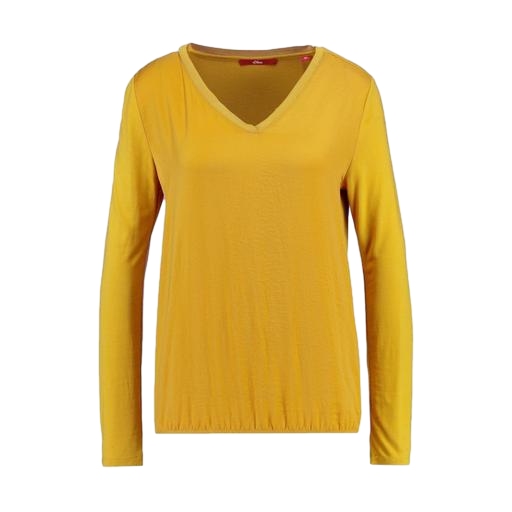
yellow iconic women's long-sleeved t-shirt, yellow long-sleeve t-shirt, yellow plus size milano dolman-sleeve top only macy, white background